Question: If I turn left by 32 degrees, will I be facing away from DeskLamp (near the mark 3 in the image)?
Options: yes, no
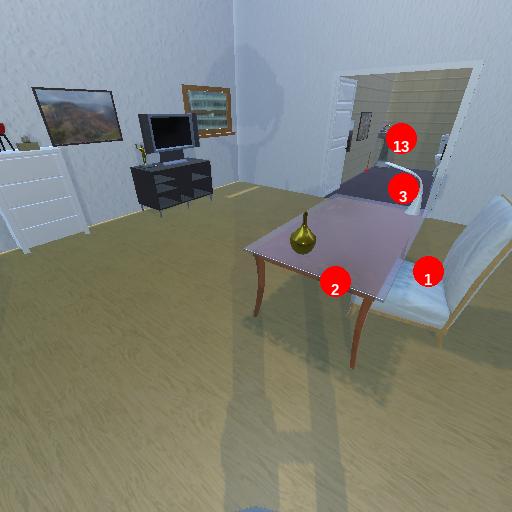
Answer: yes